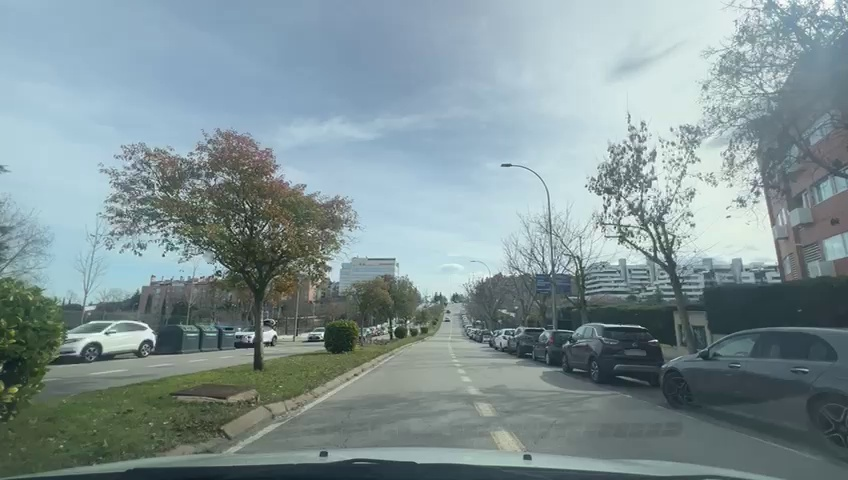
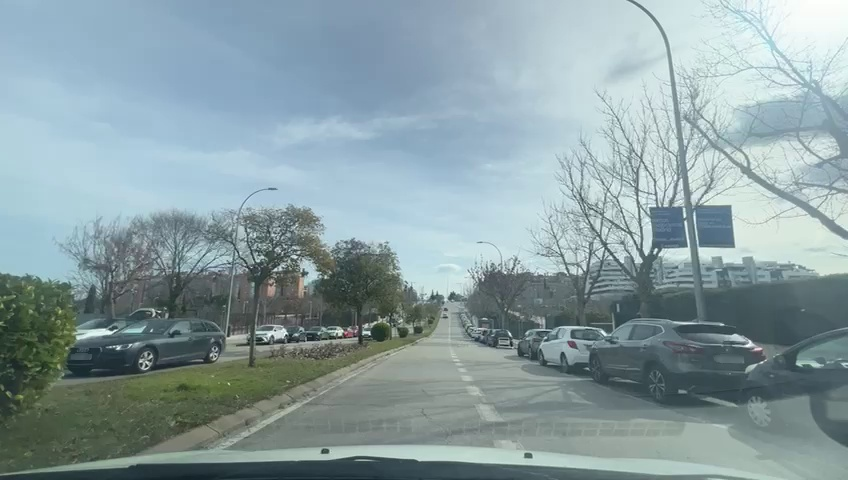
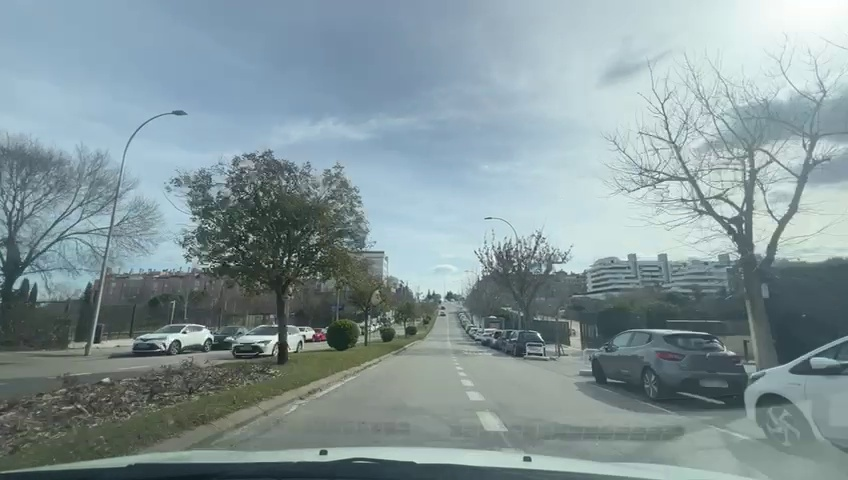
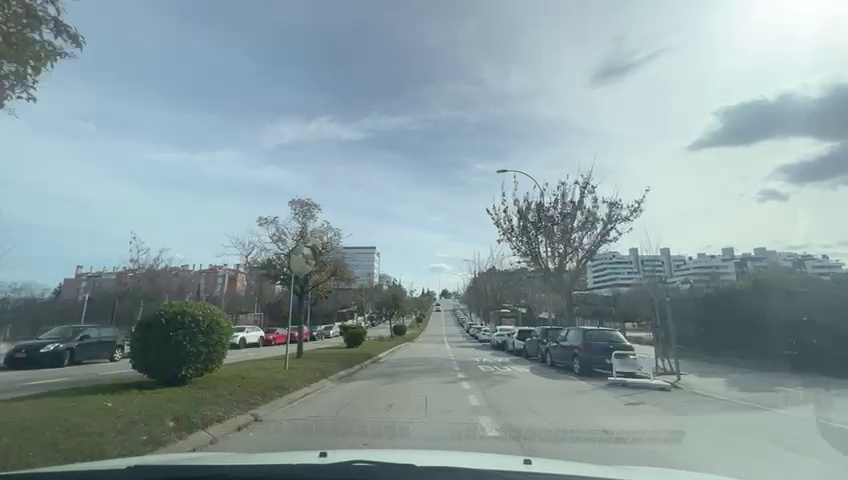
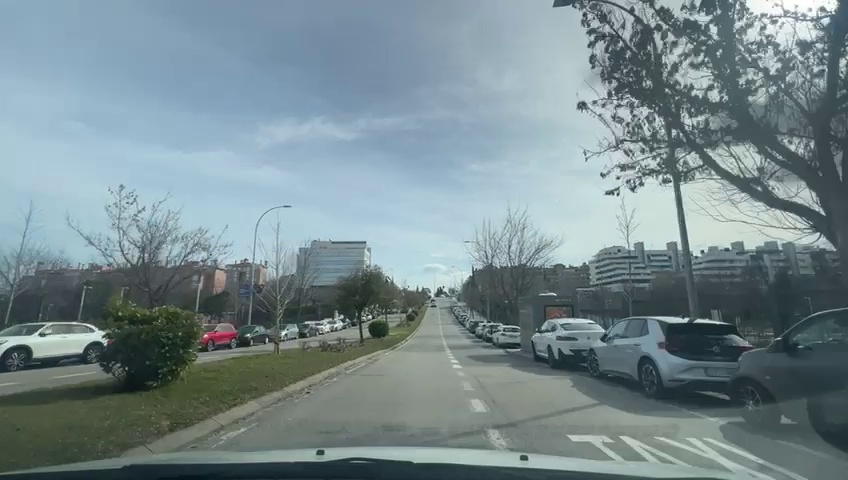
Situation: Lateral parked car
Question: Are vehicles present on the right side of the ego lane?
Answer: Yes
Reasoning: Parked vehicles are visible along the right side of the roadway.

Situation: Lateral parked car
Question: Are vehicles parked parallel or perpendicular to the roadway near the ego lane?
Answer: Yes
Reasoning: Several vehicles are parked parallel to the curb on the right.

Situation: Lateral parked car
Question: Does the environment indicate an urban road where curbside parking is permitted?
Answer: Yes
Reasoning: Curbside parking indicate an urban environment.

Situation: Lateral parked car
Question: Is the ego vehicle traveling in a middle lane with traffic lanes on both sides?
Answer: No
Reasoning: Lane markings indicate the ego vehicle is in the left lane with adjacent lanes on its right side.

Situation: Lateral parked car
Question: Are vehicles present on the left side of the ego lane?
Answer: No
Reasoning: No parked vehicles along the left side of the roadway.